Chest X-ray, AP view. Patient: 55 years old, sex F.
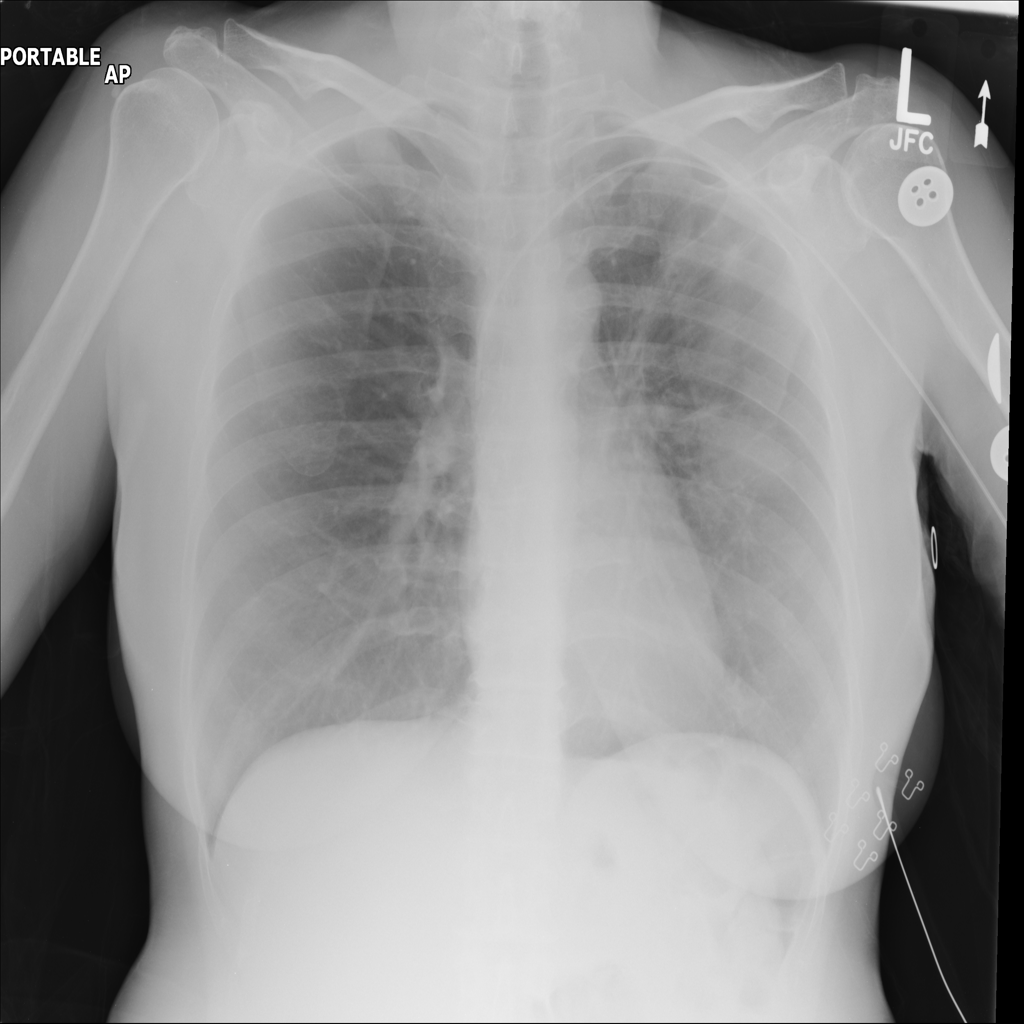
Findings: Infiltration